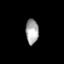
Tissue: prostate
Cell type: T cells
Senescence score: 0.258
Nuclear area (px): 314
Mean DAPI intensity: 166.411